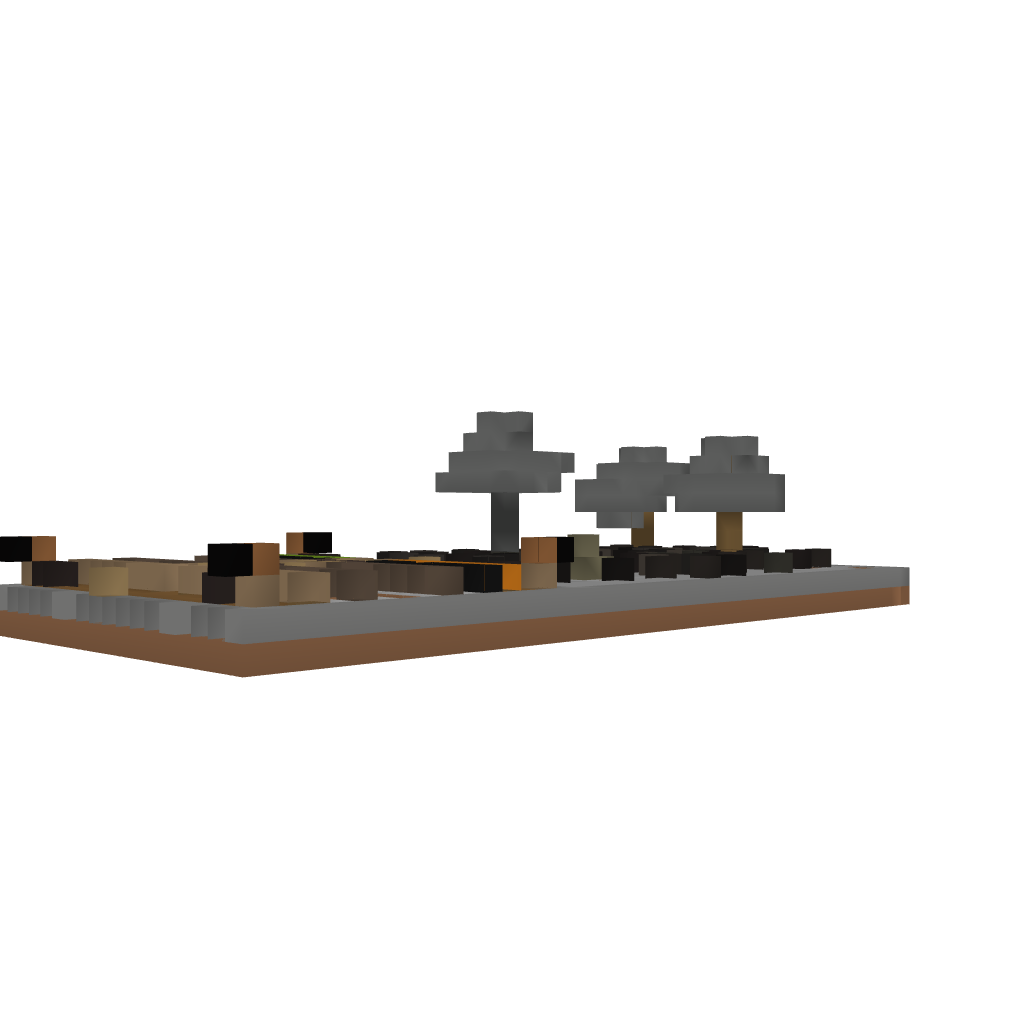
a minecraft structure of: medival veg/flower garden